Field crop: maize
Growth stage: 2
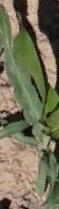
Species: maize